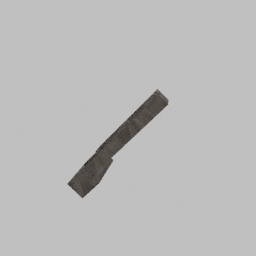
Label: furniture